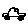
Label: car